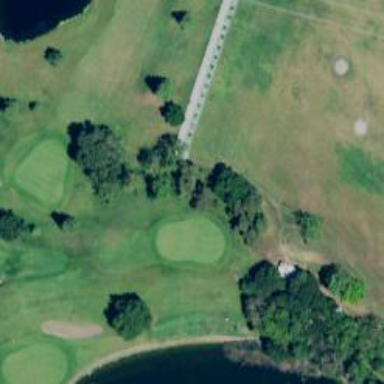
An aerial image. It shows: View of golf hole.